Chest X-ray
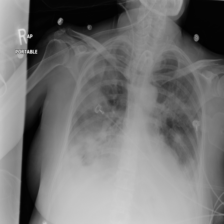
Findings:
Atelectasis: negative
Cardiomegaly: negative
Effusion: positive
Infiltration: positive
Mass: negative
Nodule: negative
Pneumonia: negative
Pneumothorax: negative
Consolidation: negative
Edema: negative
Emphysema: negative
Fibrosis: negative
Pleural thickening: negative
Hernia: negative